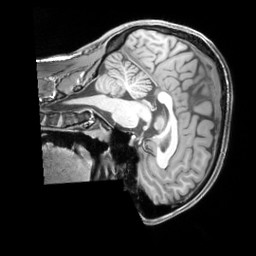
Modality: T1w
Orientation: sagittal
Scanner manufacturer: siemens
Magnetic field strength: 3 T
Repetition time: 2.3 s
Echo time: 0.00226 s